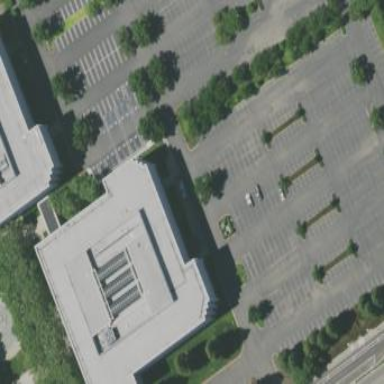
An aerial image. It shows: Office building.